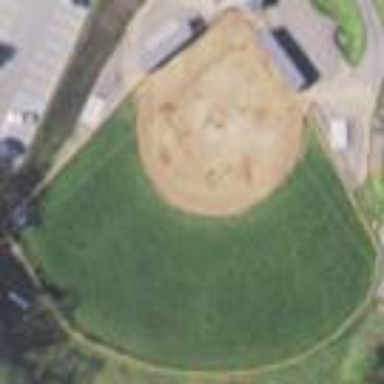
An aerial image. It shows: Baseball pitch for leisure and sports activities.